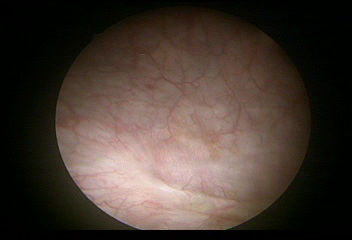
Modality: WLC
Class: Normal mucosa
Bladder cancer association: No